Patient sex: F
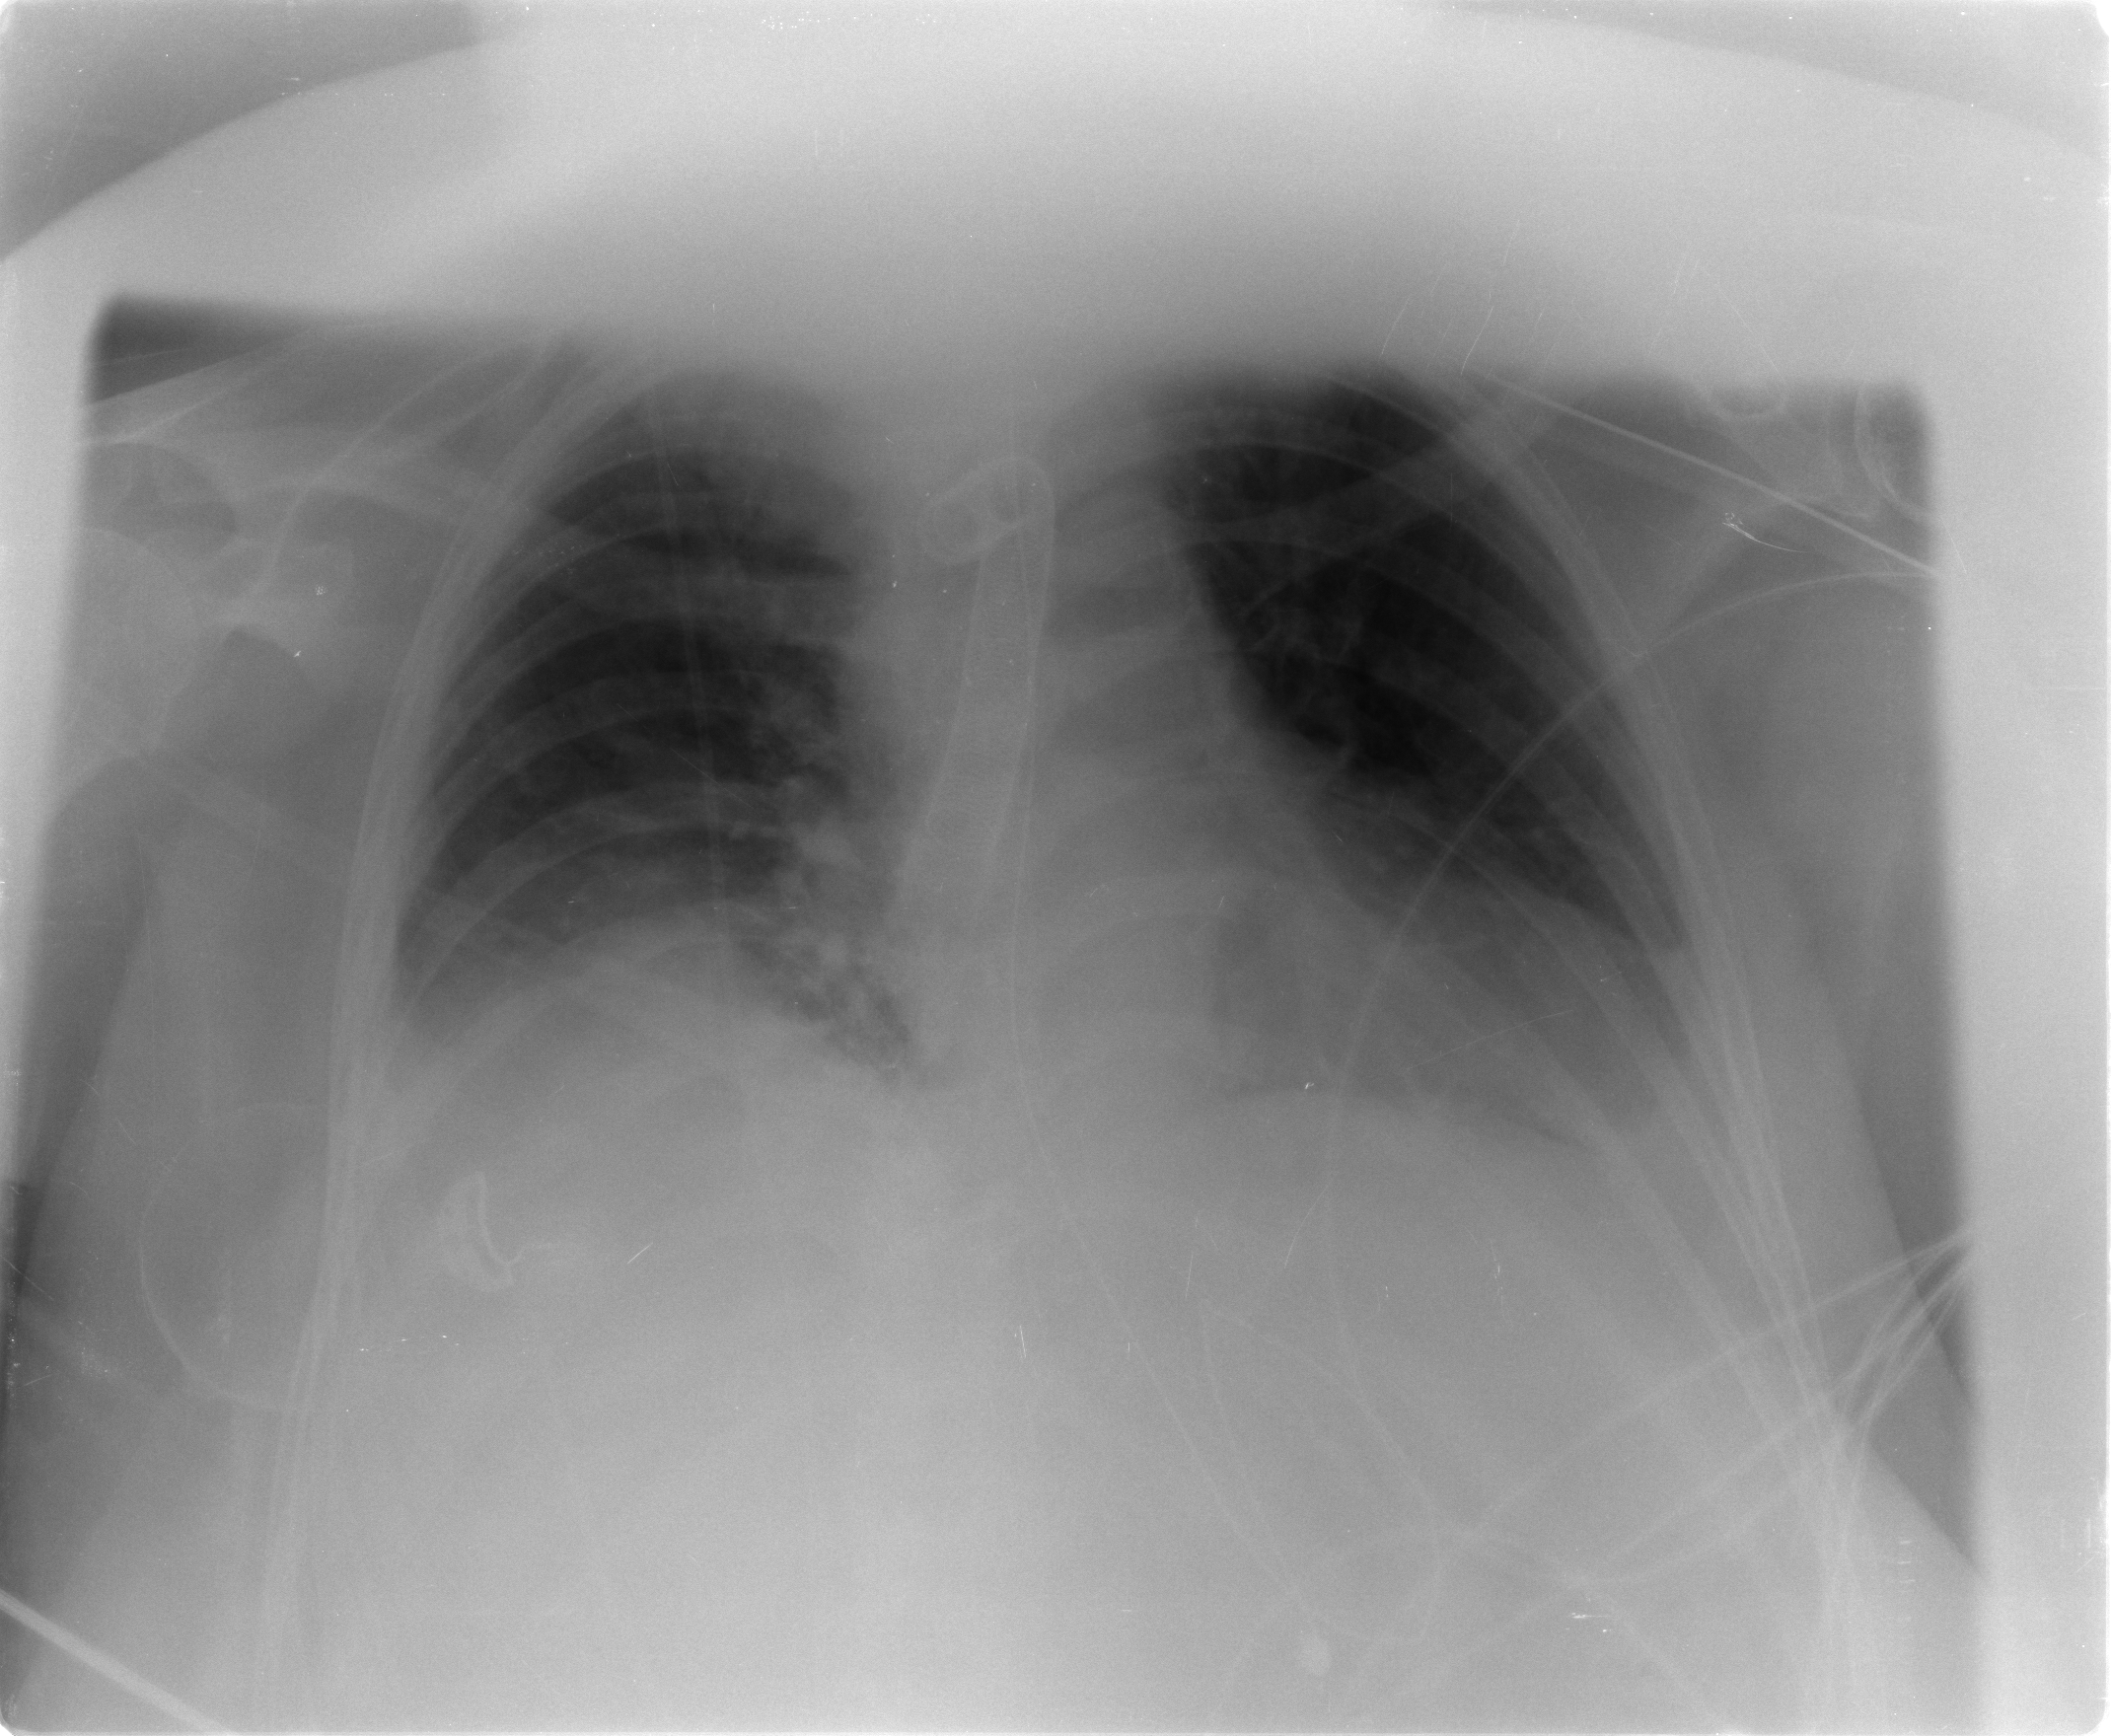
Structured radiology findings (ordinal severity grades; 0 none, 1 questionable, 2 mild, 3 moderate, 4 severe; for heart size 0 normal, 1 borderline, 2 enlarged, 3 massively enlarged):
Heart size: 1
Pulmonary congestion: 1
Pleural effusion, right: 2
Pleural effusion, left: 2
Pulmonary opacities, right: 0
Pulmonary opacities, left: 0
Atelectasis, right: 2
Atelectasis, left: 2